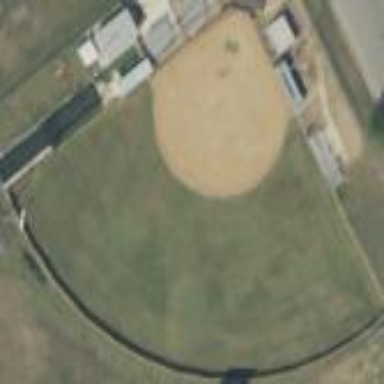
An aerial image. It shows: Softball pitch for leisure land activities.